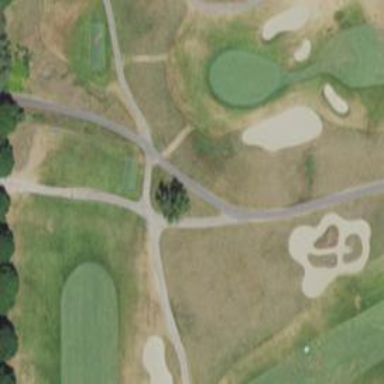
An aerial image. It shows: Path used for both walking and golf.